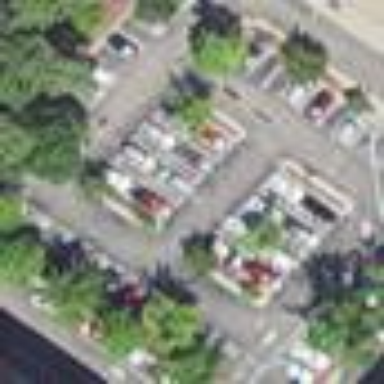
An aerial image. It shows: Parking area.